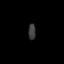
Tissue: prostate
Cell type: Fibroblasts
Senescence score: 0.8945
Nuclear area (px): 114
Mean DAPI intensity: 58.851